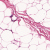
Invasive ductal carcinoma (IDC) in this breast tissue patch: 0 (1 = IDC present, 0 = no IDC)